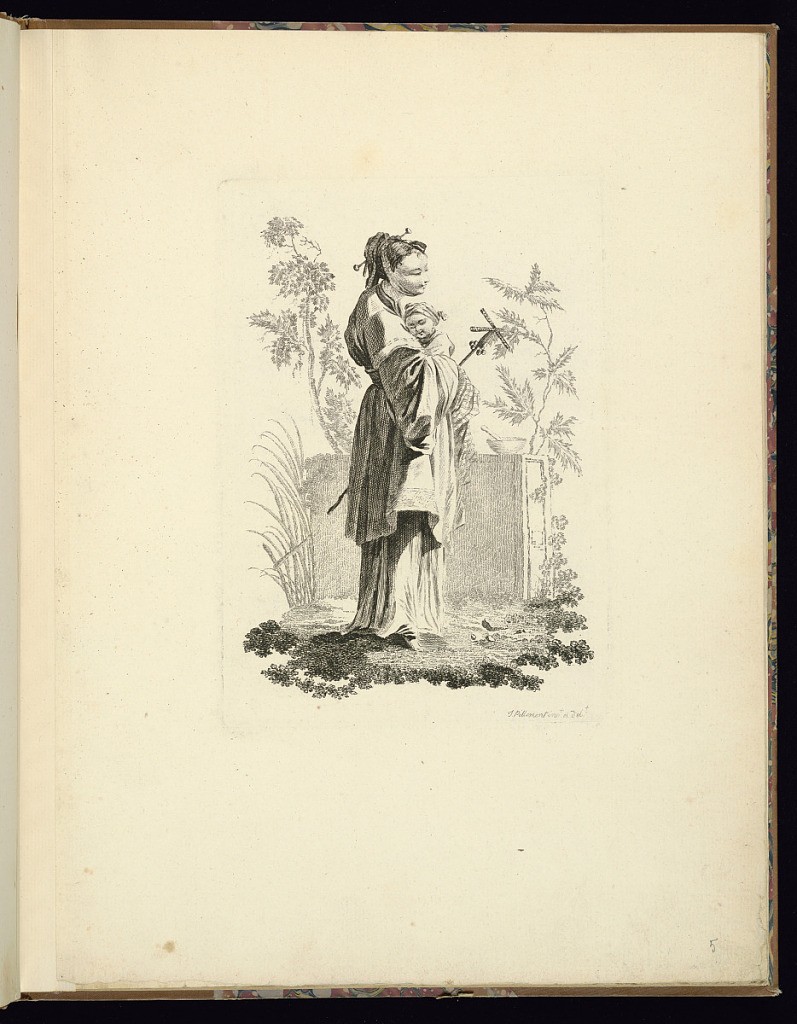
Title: Woman Holding a Child
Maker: Jean-Baptiste Pillement, French, 1728–1808
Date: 1758
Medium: Etching on laid paper
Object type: Print
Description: Plate from a series of chinoiserie prints depicting figures in landscapes. A woman stands sideways in a landscape, holding a small child or baby and a long stick. A large plinth in the background with a bowl. The plate is signed.